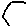
Label: hexagon